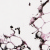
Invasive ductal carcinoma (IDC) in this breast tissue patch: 0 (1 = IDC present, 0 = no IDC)